Question: I have created a nodeJS application that code-generates a Dartlang INTEROP package from the SP API TypeScript definition file for Office 365, SharePoint Online.
I am attempting to utilize Visual Studio 2013 (update 4) to deploy a test App part into SharePoint online, where the app.js will be the main function from a dart test application, code would look something like the following ...
'''
import 'package:ms_sp_api/js_api_sp.dart' as SP;
void main() {
SP.ClientContext clientContext;
SP.ListCreationInformation listCreationInfo;
SP.Web web;
var list;
clientContext = new SP.ClientContext("url to test site")..get_current();
//sp..get_current();
web = clientContext.get_web();
listCreationInfo = new SP.ListCreationInformation();
listCreationInfo.set_title("User data");
listCreationInfo.set_templateType(SP.ListTemplateType.genericList);
list = web.get_lists().add(listCreationInfo);
clientContext.load(list);
}
'''
Assuming I am able to deploy the Dart file(s) as a SharePoint App part, and assuming I am able to get the App part to call the main() function of the test Dart application, I still need to be able to debug the Dart file.
Would I be able to attach Dartium to the URL of the deployed App Part and successfully debug it?
My hope is that after I have it debugged, the I would dart2js the dart app and that would be the script that gets deployed in the App part. I have successfully deployed simple dart applications within app parts but in this case I need to debug the app part in order to get the SP API for Dart working. I don't believe I can test the code-generated API locally, it must be hosted within a SharePoint app part/page.
Here is a high level overview of what I am attempting to create which is a series of Business components that are built entirely within Dart that can be deployed into O365 and leverage a number of 3rd party JS libraries that I am very close to having through a set of Typescript to Dart, code-generated Dart JS INTEROP libraries ...

Any ideas or assistance would be greatly appreciated.
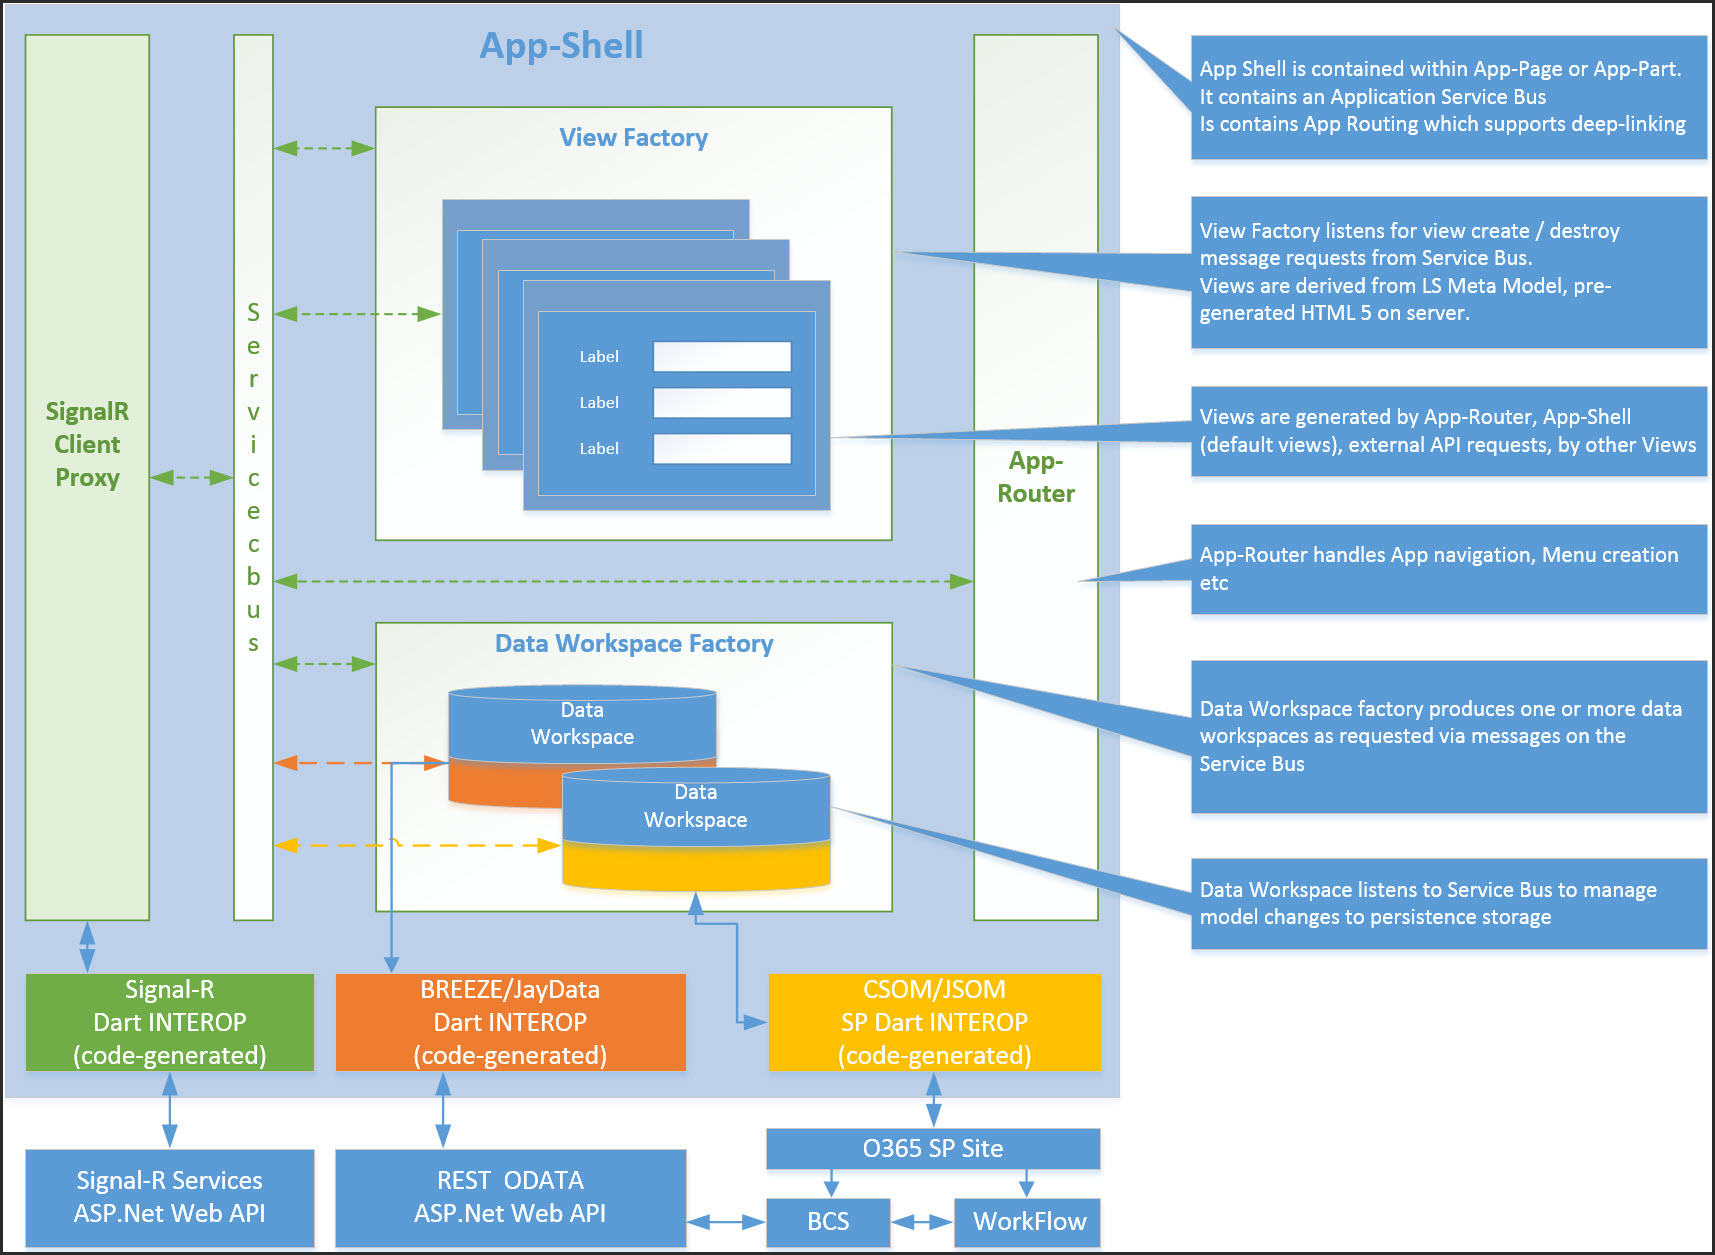
Answer: Just load the page in Dartium, open Chrome dev tools, find the script in the 'sources' tab, set a breakpoint and do something that invokes the code. Then the breakpoint should be hit.